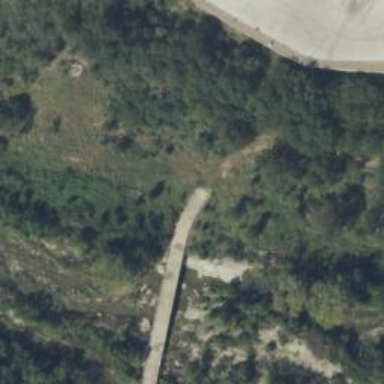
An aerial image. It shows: Path.